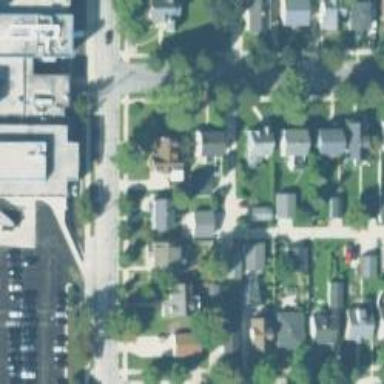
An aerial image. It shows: Alley classified as service road.